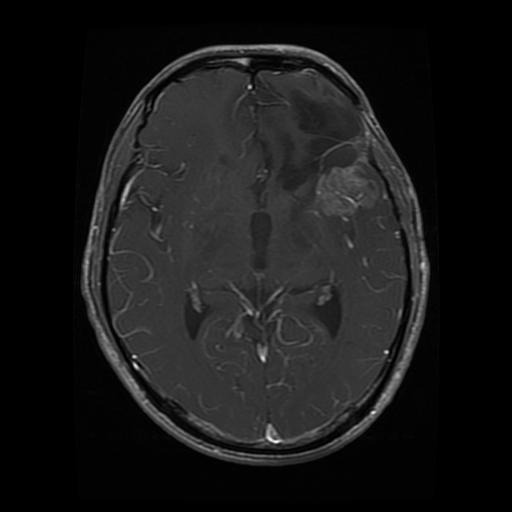
Label: glioma